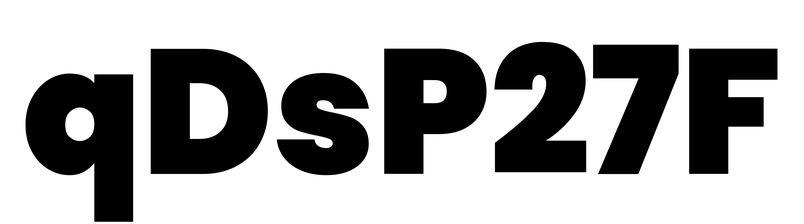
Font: Poppins-Black